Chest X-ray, PA view. Patient: 53 years old, sex M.
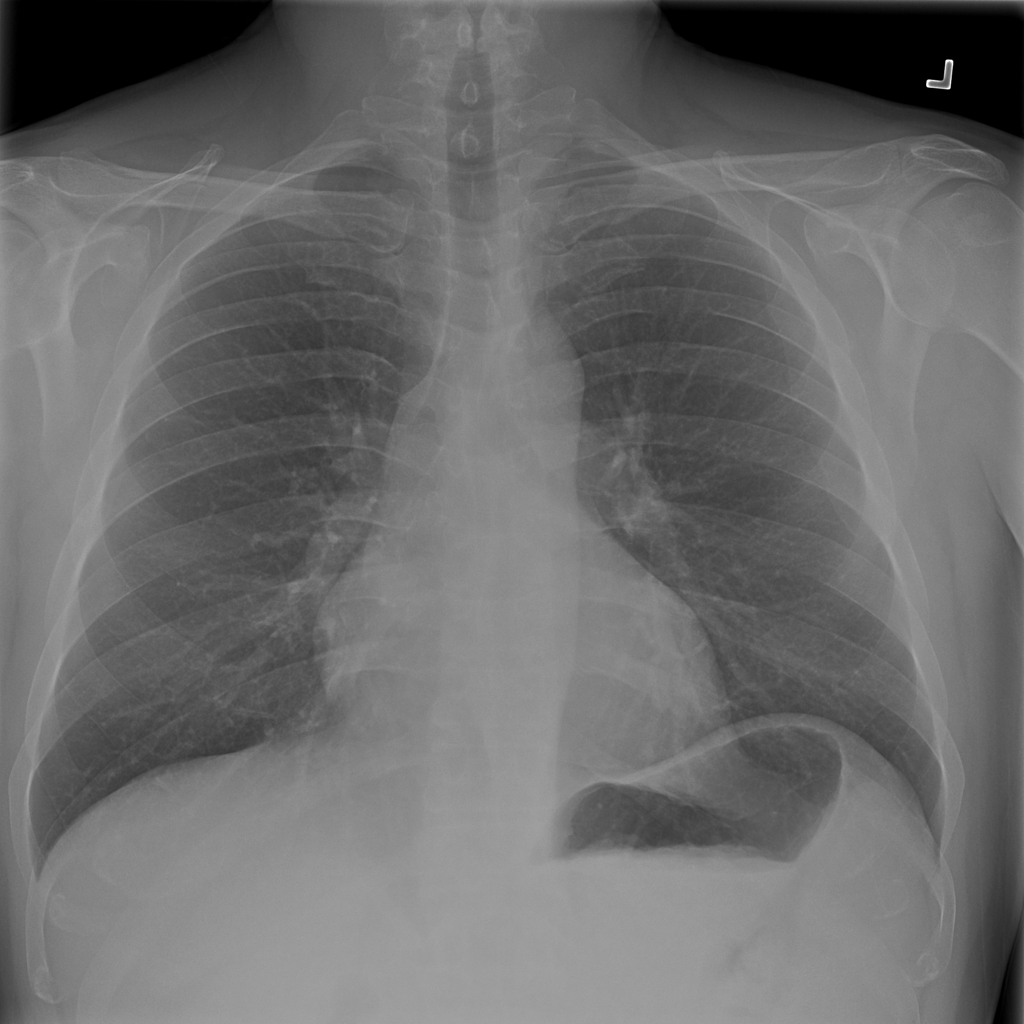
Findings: No Finding